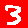
Digit: 3